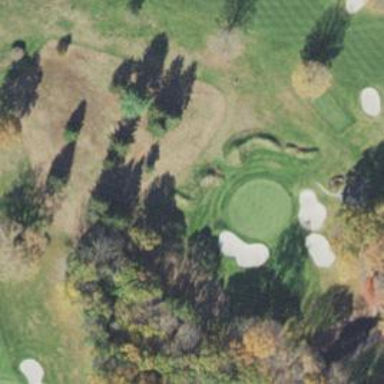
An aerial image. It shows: Area of rough grass used for golf.